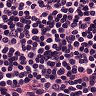
Metastatic tissue present: no